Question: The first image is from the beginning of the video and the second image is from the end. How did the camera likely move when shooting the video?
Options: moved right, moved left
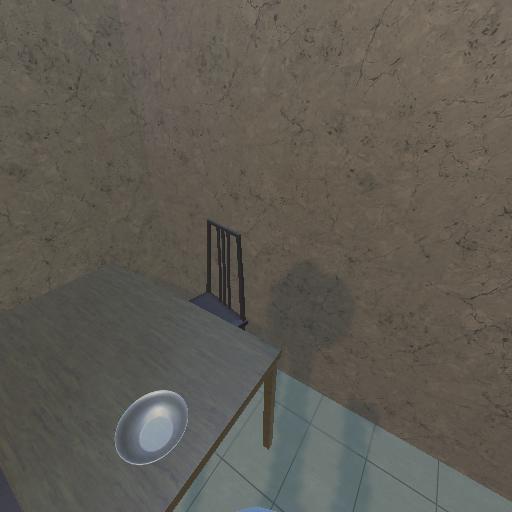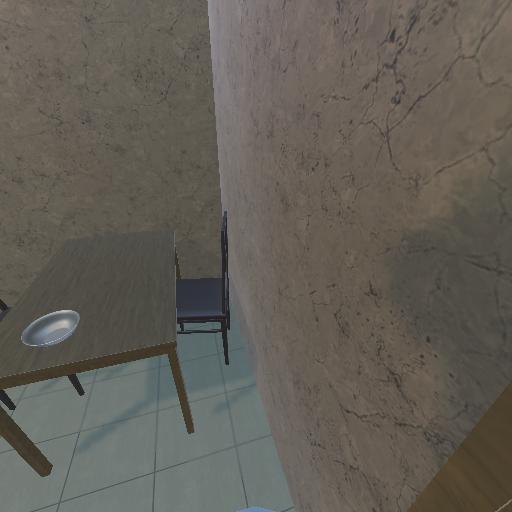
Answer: moved right